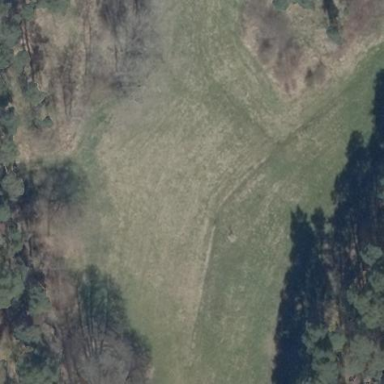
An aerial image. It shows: Beautiful meadow.